Question: I was trying to modify this card from a grid plugin for wordpress, and there's an element that previously was a "read more" anchor element, and trying to save some time i decide it to use it as the green button from the picture below, but the problem is that is only showed in a hover state.
The url is the following one: <URL>
Is there any way to apply a rule for the not hover div? i tried the :not(:hover) but it doesn't seem to work in this case.
Thank you for the help

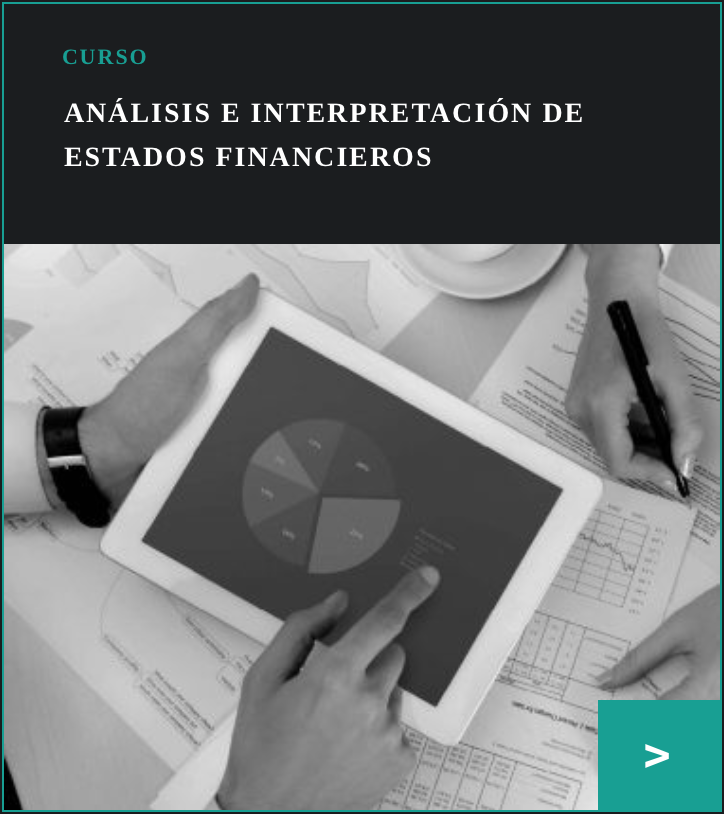
Answer: '''
a.tg-link-button {
opacity: 1 !important;
-webkit-transform: matrix3d(1,0,0,0,0,1,0,0,0,0,1,0,0,0,0,1) !important;
-moz-transform: matrix3d(1,0,0,0,0,1,0,0,0,0,1,0,0,0,0,1) !important;
-ms-transform: matrix3d(1,0,0,0,0,1,0,0,0,0,1,0,0,0,0,1) !important;
-o-transform: matrix3d(1,0,0,0,0,1,0,0,0,0,1,0,0,0,0,1) !important;
transform: matrix3d(1,0,0,0,0,1,0,0,0,0,1,0,0,0,0,1) !important;
}
'''
I just added '!important' so it overrides the regular setting.